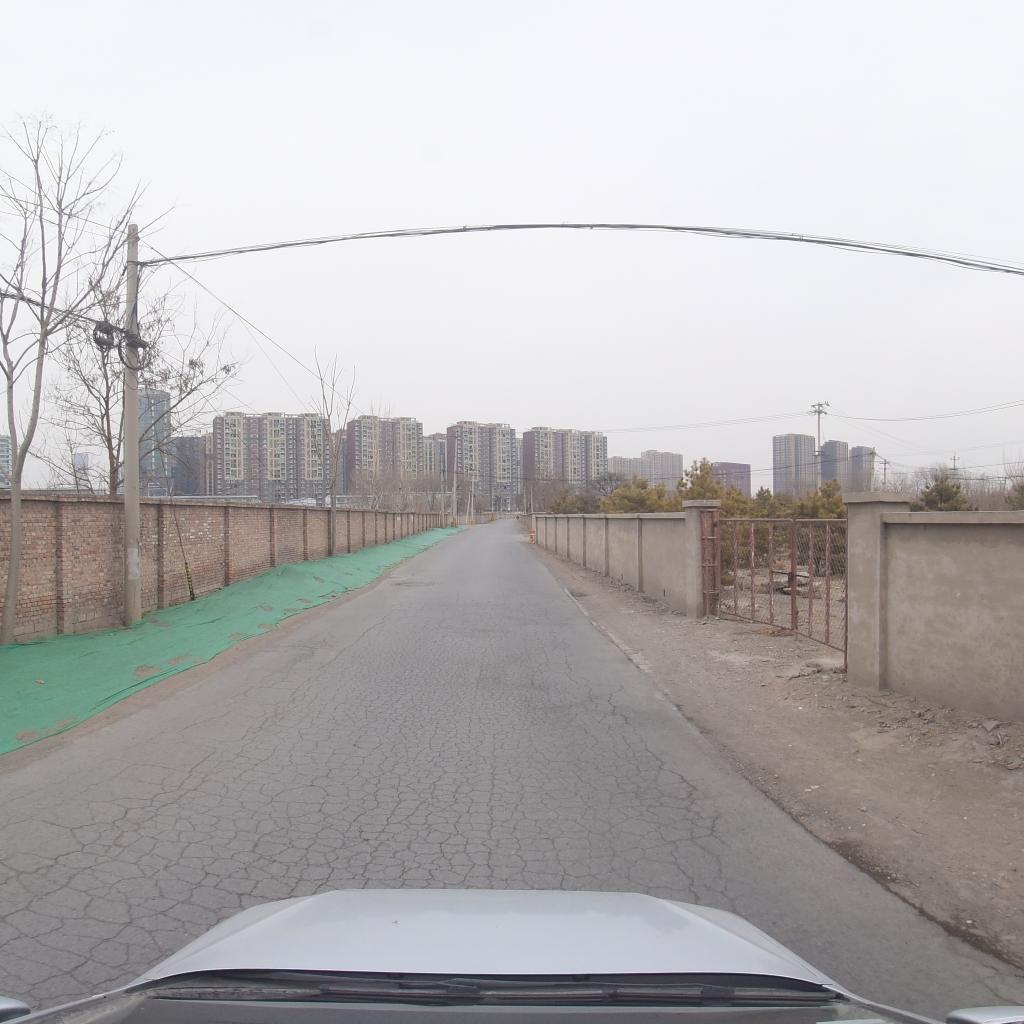
Region: Fengtai
Road damage annotations: manhole cover, alligator crack